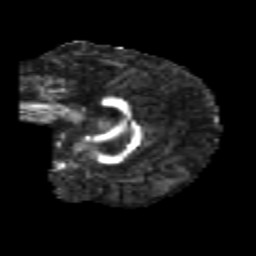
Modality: FA
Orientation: sagittal
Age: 7
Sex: male
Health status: healthy